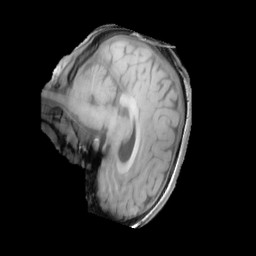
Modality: T1w
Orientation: sagittal
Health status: ill
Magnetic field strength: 3 T